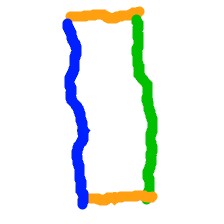
Shape: rectangle